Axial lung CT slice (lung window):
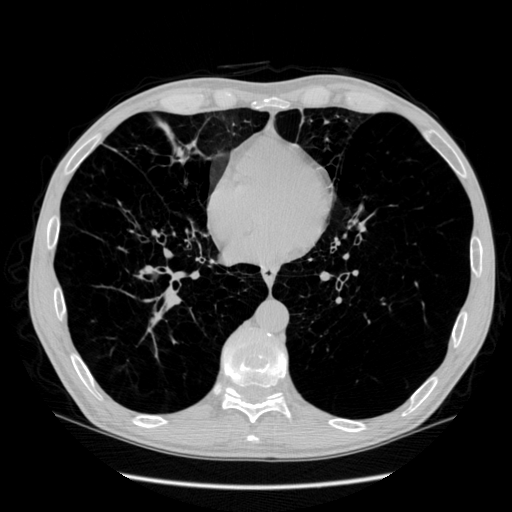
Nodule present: no